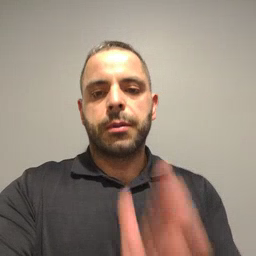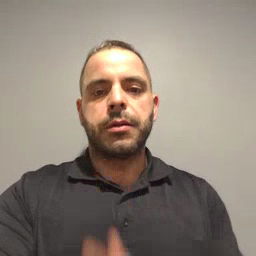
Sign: mom